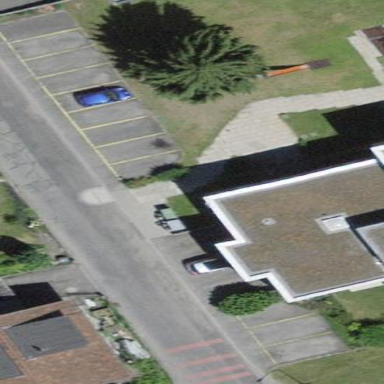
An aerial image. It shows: Parking available on the street side.